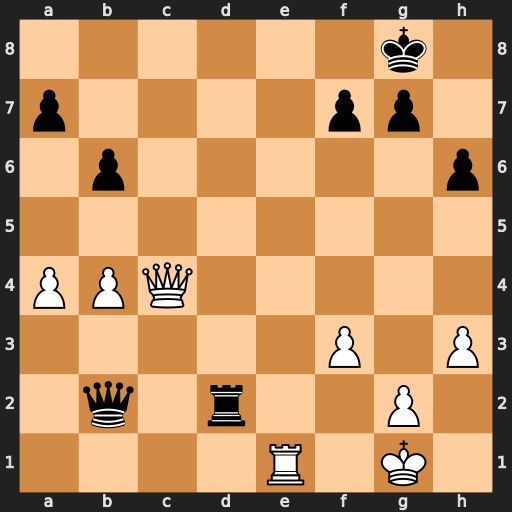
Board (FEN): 6k1/p4pp1/1p5p/8/PPQ5/5P1P/1q1r2P1/4R1K1
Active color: w
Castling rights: -
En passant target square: -
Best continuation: Qc8+ Kh7 Qf5+ g6 Qxf7+